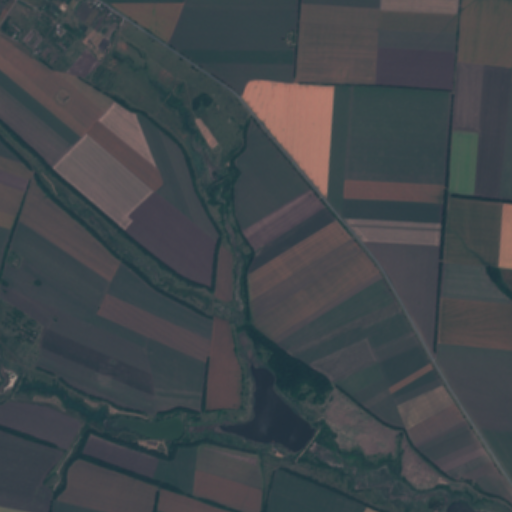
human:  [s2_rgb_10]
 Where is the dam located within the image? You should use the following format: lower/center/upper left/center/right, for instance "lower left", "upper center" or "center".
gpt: The dam is located in the lower left of the image.
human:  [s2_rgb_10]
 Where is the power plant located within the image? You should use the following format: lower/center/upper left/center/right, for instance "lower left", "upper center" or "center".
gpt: There is no power plant in the image.